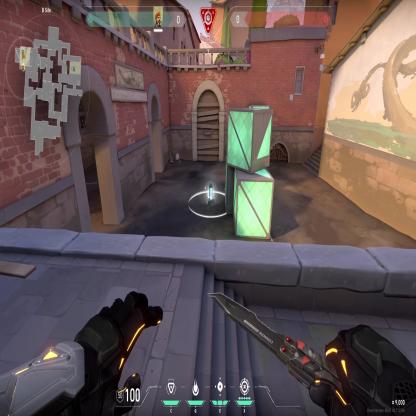
Label: planted spike